Question: In my imageview I want to draw a bitmap everytime imageview is touched without erasing the previous bitmap. Below code draws a new bitmap but also erases the previous one. How can I keep the previous bitmap while adding new one? Thanks
'''
imageview.setOnTouchListener(new View.OnTouchListener() {
@Override
public boolean onTouch(View v, MotionEvent event) {
int action = event.getAction();
x = event.getX();
y = event.getY();
switch (action) {
case MotionEvent.ACTION_DOWN:
Bitmap.Config config = bm.getConfig();
int width = bm.getWidth();
int height = bm.getHeight();
Bitmap bm2 = Bitmap.createBitmap(width, height, config);
Canvas c = new Canvas(bm2);
c.drawBitmap(bm, 0, 0, null);
Bitmap repeat = BitmapFactory.decodeResource(getResources(), R.drawable.pic);
Bitmap repeat2 = Bitmap.createScaledBitmap(repeat, 50, 50, false);
c.drawBitmap(repeat2, x, y, p);
imageview.setImageBitmap(bm2);
break;
return true;
}
});
}
'''

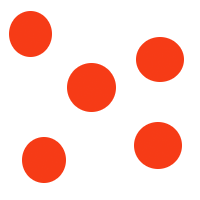
Answer: If you will use the same bitmap each time...
1. Make the Bitmap a member variable and initialize it in your onCreate system.
2. Create an ArrayList as a member variable.
3. Add a new Point each time you touch the ImageView.
4. Loop through the Point List and draw the same Bitmap onto your ImageView canvas.